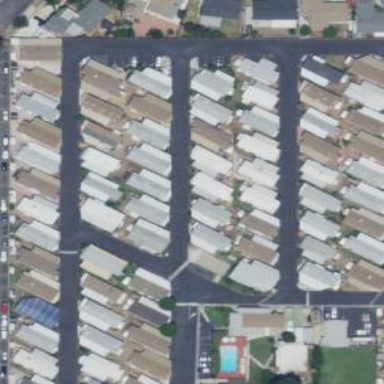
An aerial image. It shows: Residential area known as trailer park.